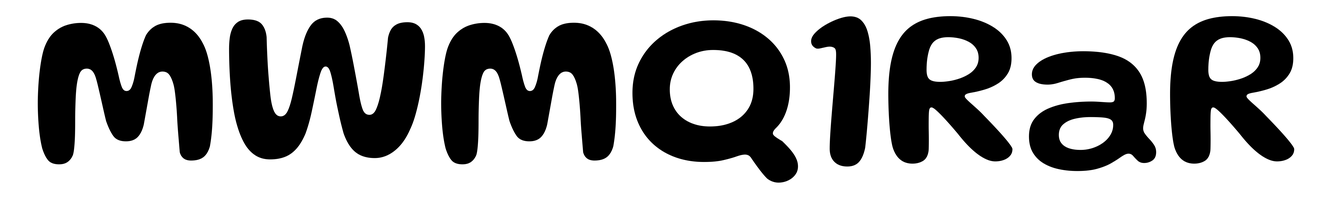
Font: Gluten_Medium